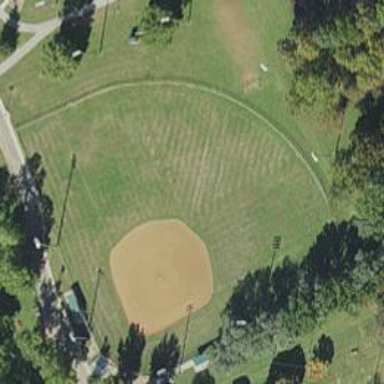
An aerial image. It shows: Baseball pitch for leisure land activities.